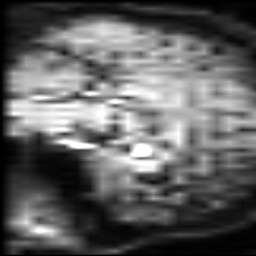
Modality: inplaneT2
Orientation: sagittal